Question: I have 9 screen coordinates, each representing one of 9 positions. From the top right, I want that position to start as the 1st position, and the following clockwise coordinates to represent the 2nd, 3rd, 4th and so on, up until the 9th, which would be the top left coordinate.
Would anybody here be able to come up with some sort of mathematical means of determining which of the 9 coordinates is in which position? They're all relative to each other, and will always be THAT relative to each other.
Example coordinates could be:
'''
(x,y)
X Y
663 382
543 454
303 454
183 382
418 459
543 209
303 209
653 259
183 259
'''
Plotting into an image something like:

Would anybody have any ideas? I simply want some form of programmatic way of listing these coordinates in clockwise order...
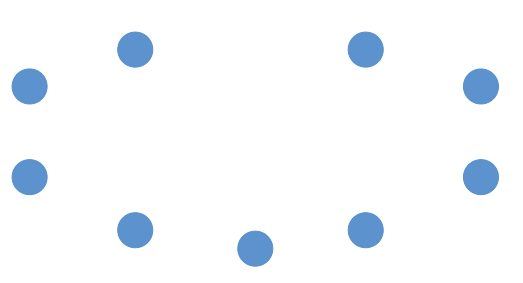
Answer: Find the center of the "circle," i.e., the average X and average Y
Shift the X and Y values so all are relative to the new center.
Convert to polar coordinates and sort by angle.